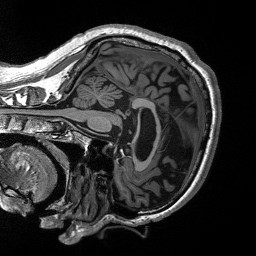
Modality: T1w
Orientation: sagittal
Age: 66
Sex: female
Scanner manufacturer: siemens
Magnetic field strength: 3 T
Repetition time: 2.53 s
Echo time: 0.00219 s